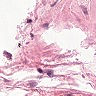
Metastatic tissue present: no